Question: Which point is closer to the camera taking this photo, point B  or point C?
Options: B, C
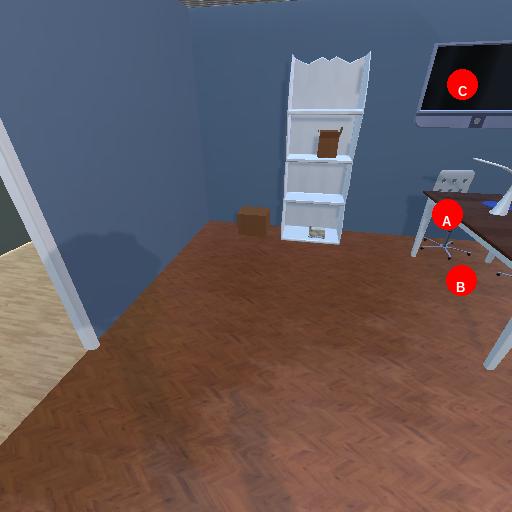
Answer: B